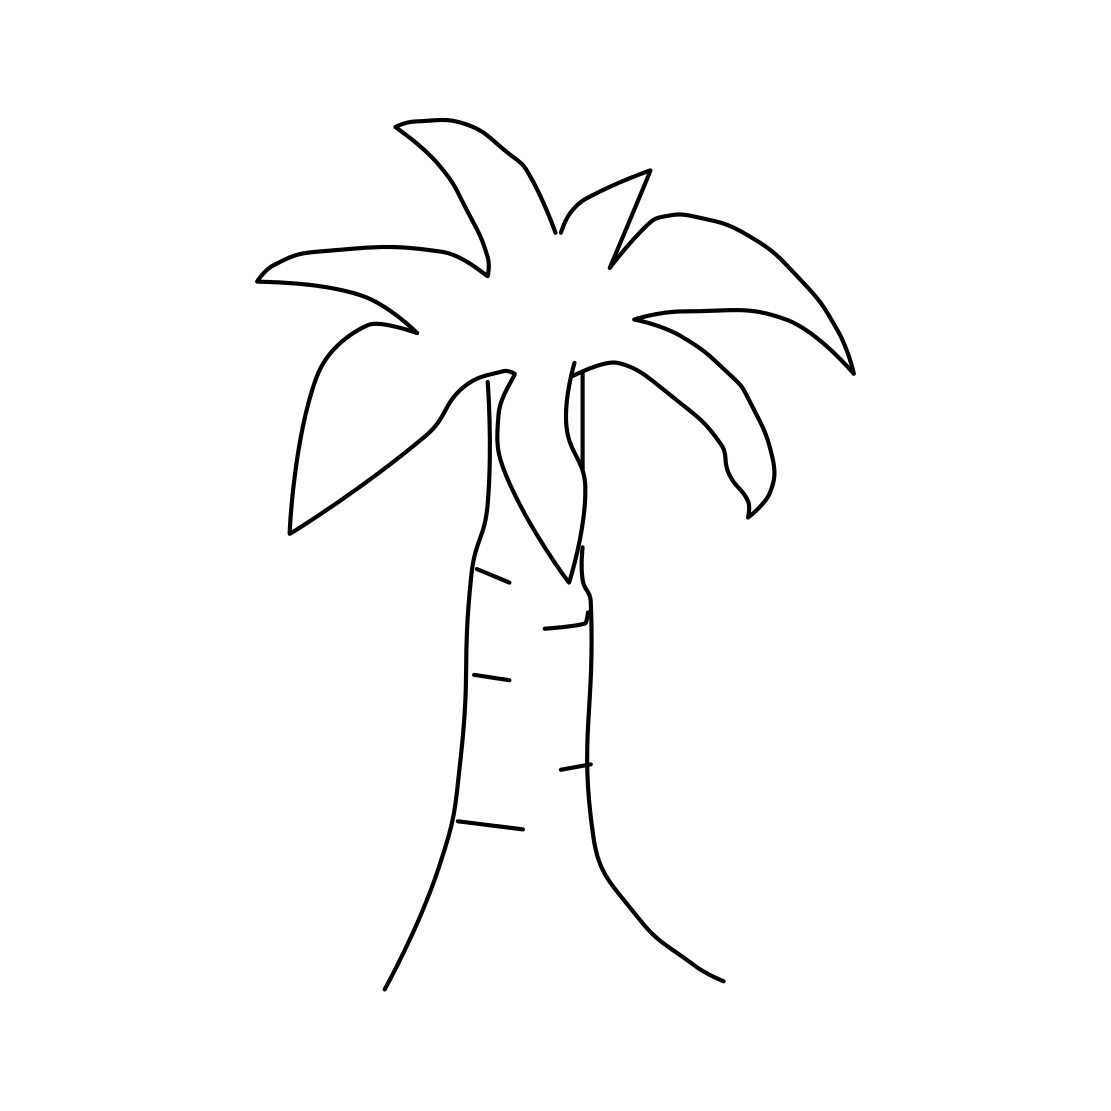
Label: palm tree